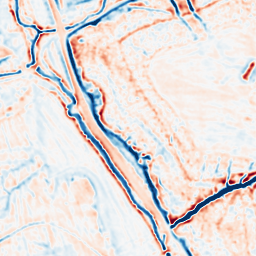
Category: multiscale
Decomposition family: dog_multiscale
Decomposition parameters: sigma_ratio: 1.4
n_scales: 3
base_sigma: 1
Upsampling method: cubic_mitchell
Upsampling parameters: scale: 2
Upsampling scale: 2